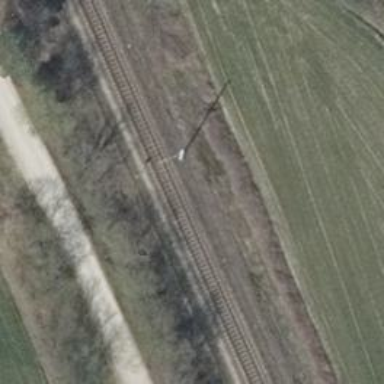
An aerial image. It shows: Railway signal supported by catenary mast.